Interaction volume radius: 5 \u00c5
Interaction volume height: 15 \u00c5
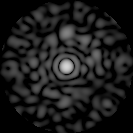
Disorder parameter: 0.8344